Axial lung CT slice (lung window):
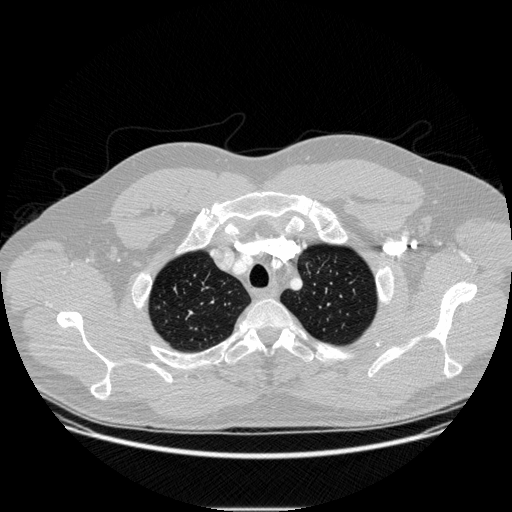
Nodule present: no